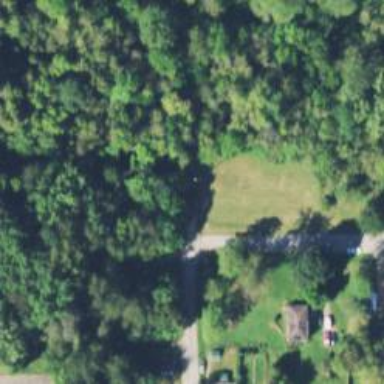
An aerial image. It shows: Historic road.